Field crop: maize
Growth stage: 2
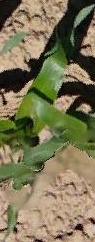
Species: maize